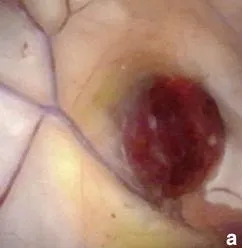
Intraoperative photographs of the mass resection procedure. A; Intraoperative neuroendoscopy image showing the reddish lobular mass with hematoma and obstruction of the foramen of Monro.
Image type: medical_photograph (other_medical_photograph)